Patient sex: M
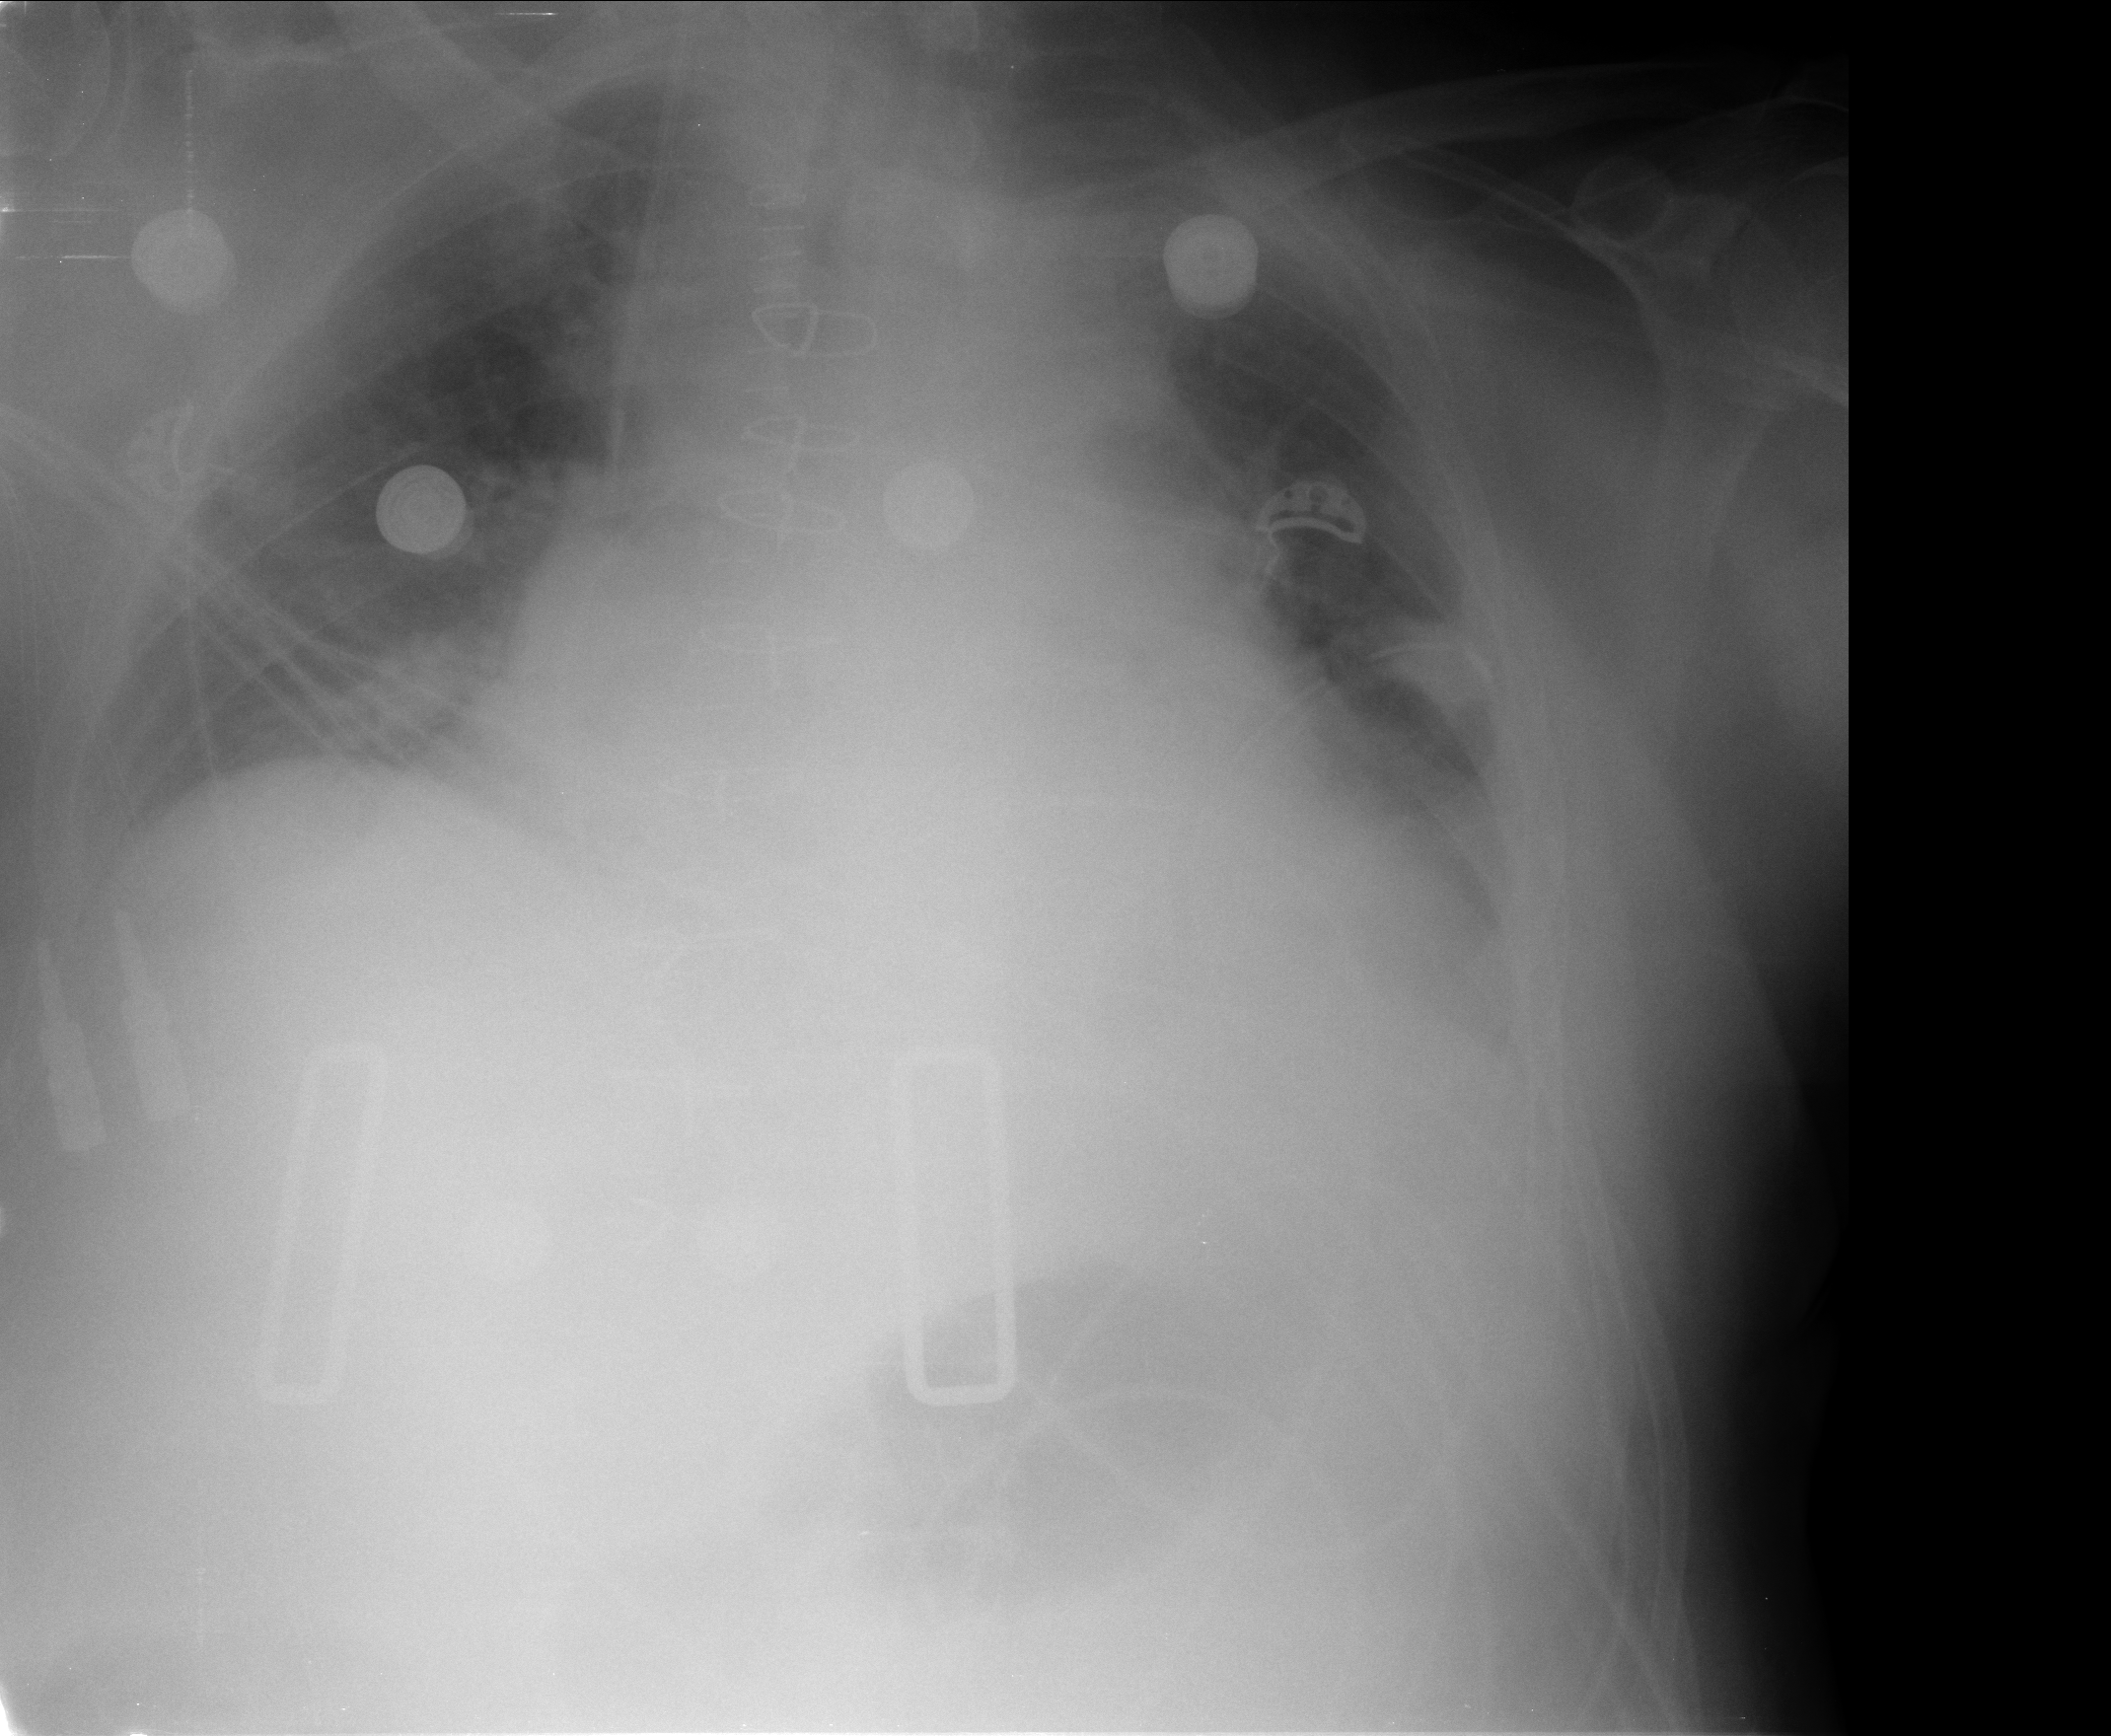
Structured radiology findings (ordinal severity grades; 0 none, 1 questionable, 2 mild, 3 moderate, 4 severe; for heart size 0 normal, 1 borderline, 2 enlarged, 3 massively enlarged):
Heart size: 2
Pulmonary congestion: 2
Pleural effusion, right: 2
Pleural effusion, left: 2
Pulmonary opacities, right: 0
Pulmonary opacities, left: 0
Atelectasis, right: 2
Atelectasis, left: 2